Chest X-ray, PA view. Patient: 39 years old, sex M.
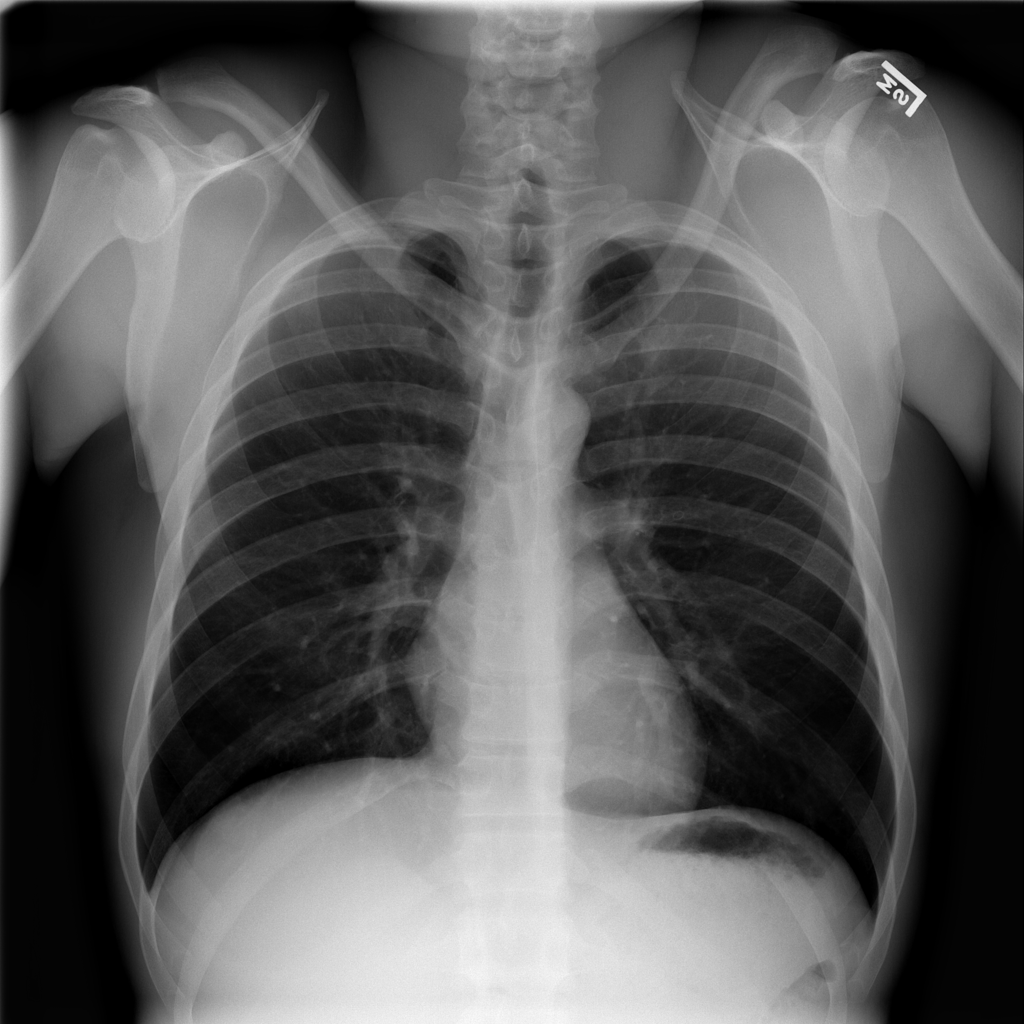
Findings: No Finding